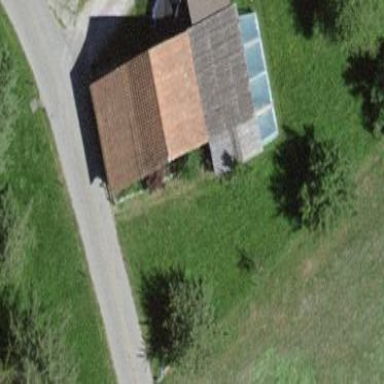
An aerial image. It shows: Barn.